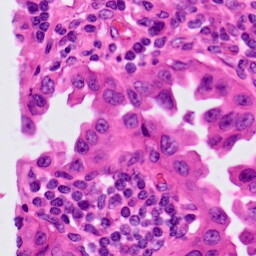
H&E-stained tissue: Lung